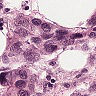
Metastatic tissue present: yes